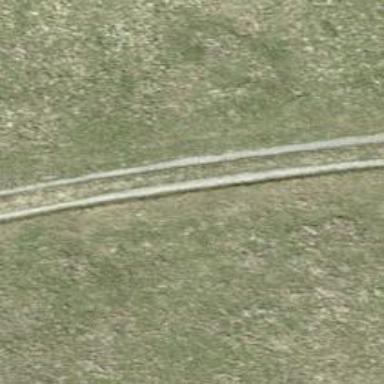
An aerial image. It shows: Track with grade3 tracktype.